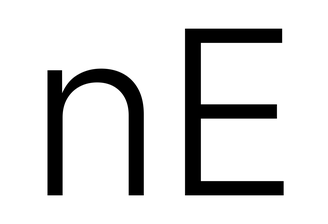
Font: Inter_Light